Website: lowes
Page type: payment
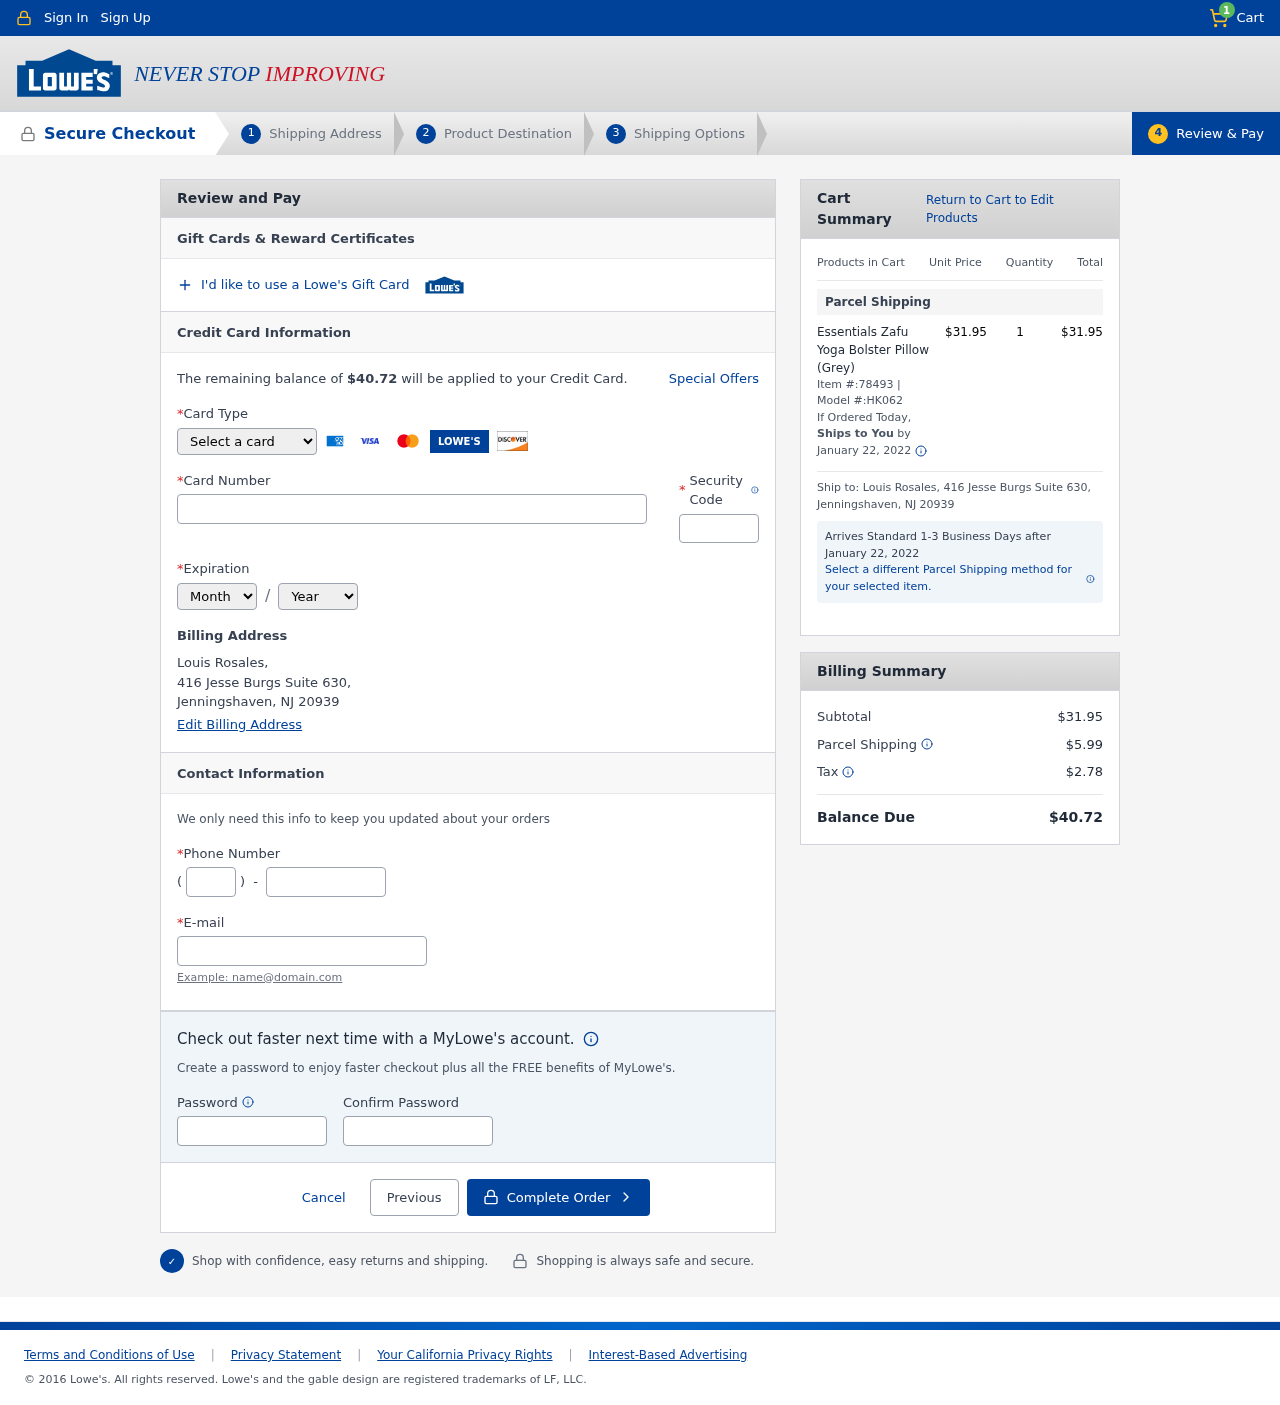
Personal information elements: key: PII_CARD_CVV
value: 921
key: PII_CARD_EXPIRY_MONTH
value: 04
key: PII_CARD_EXPIRY_YEAR
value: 28
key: PII_CARD_NUMBER
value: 4721 2263 8911 8259
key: PII_CARD_TYPE
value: Visa
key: PII_CITY_STATE_ZIP
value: Jenningshaven, NJ 20939
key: PII_EMAIL
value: louis.rosales@hotmail.com
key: PII_FULLNAME
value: Louis Rosales,
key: PII_PHONE
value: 4676051741
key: PII_PHONE_AREA
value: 467
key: PII_STREET
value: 416 Jesse Burgs Suite 630,
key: PII_FULLNAME2
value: Louis Rosales
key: PII_STREET2
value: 416 Jesse Burgs Suite 630
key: PII_CITY_STATE_ZIP2
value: Jenningshaven, NJ 20939
Product elements: key: PRODUCT1_NAME
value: Essentials Zafu Yoga Bolster Pillow (Grey)
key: PRODUCT1_PRICE
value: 31.95
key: PRODUCT1_QUANTITY
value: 1
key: PRODUCT1_ITEM
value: Item #:78493
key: PRODUCT1_MODEL
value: Model #:HK062
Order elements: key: ORDER_NUM_ITEMS
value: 1
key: ORDER_TOTAL
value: $40.72
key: ORDER_SHIPPING_DATE
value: January 22, 2022
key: ORDER_SUBTOTAL
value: $31.95
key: ORDER_SHIPPING_DATE2
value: January 22, 2022
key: ORDER_SHIPPING_COST
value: $5.99
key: ORDER_TAX
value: $2.78